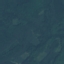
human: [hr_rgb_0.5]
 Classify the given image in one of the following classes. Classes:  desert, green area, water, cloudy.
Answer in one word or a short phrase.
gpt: green area